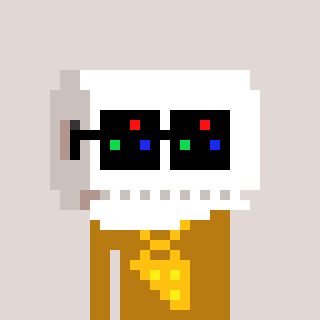
a pixel art character with square black sunglasses, a toiletpaper-full-shaped head and a gold-colored body on a warm background